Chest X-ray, PA view. Patient: 25 years old, sex F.
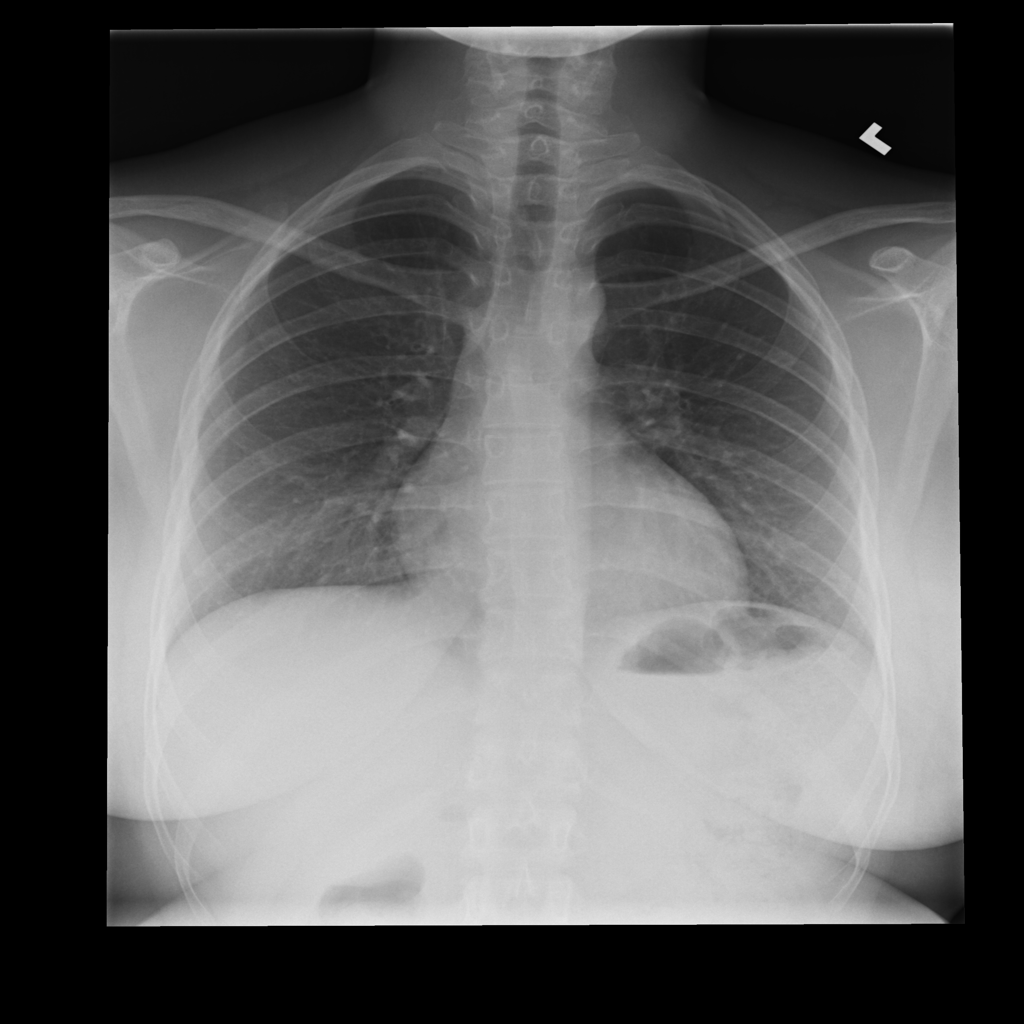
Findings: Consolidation